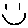
Label: smiley face